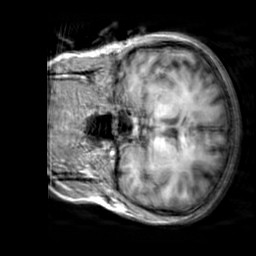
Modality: T1w
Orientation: coronal
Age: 34
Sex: female
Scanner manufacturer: siemens
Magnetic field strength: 3 T
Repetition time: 2.3 s
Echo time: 0.00303 s